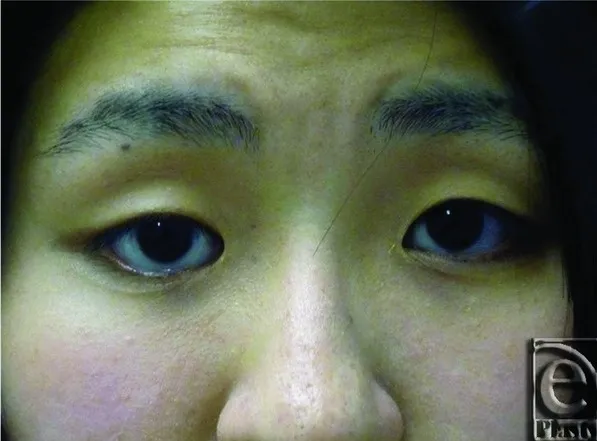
Preoperative view. In the primary position of gaze, the distance from the lower limbus of the right cornea to the upper margin of the eyelid was approximately 2 mm.
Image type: medical_photograph (other_medical_photograph)